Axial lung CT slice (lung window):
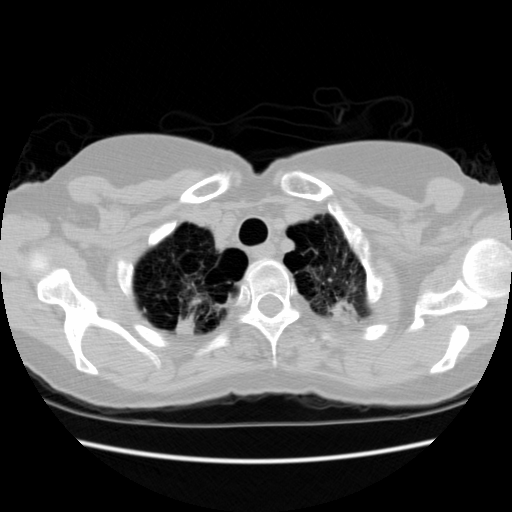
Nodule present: no